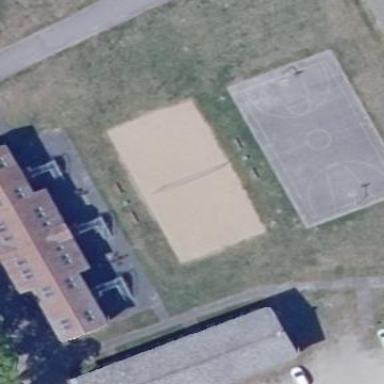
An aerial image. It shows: Basketball court in the leisure land pitch.